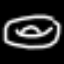
Label: donut